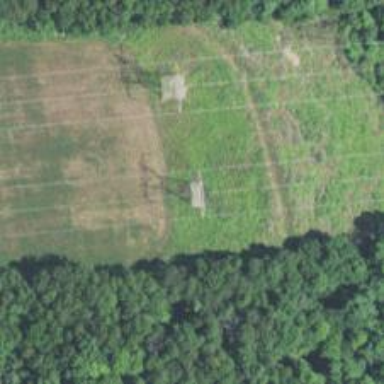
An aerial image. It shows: Lattice structure tower used for power transmission.